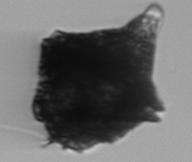
Label: Gonyaulax